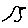
Label: bird